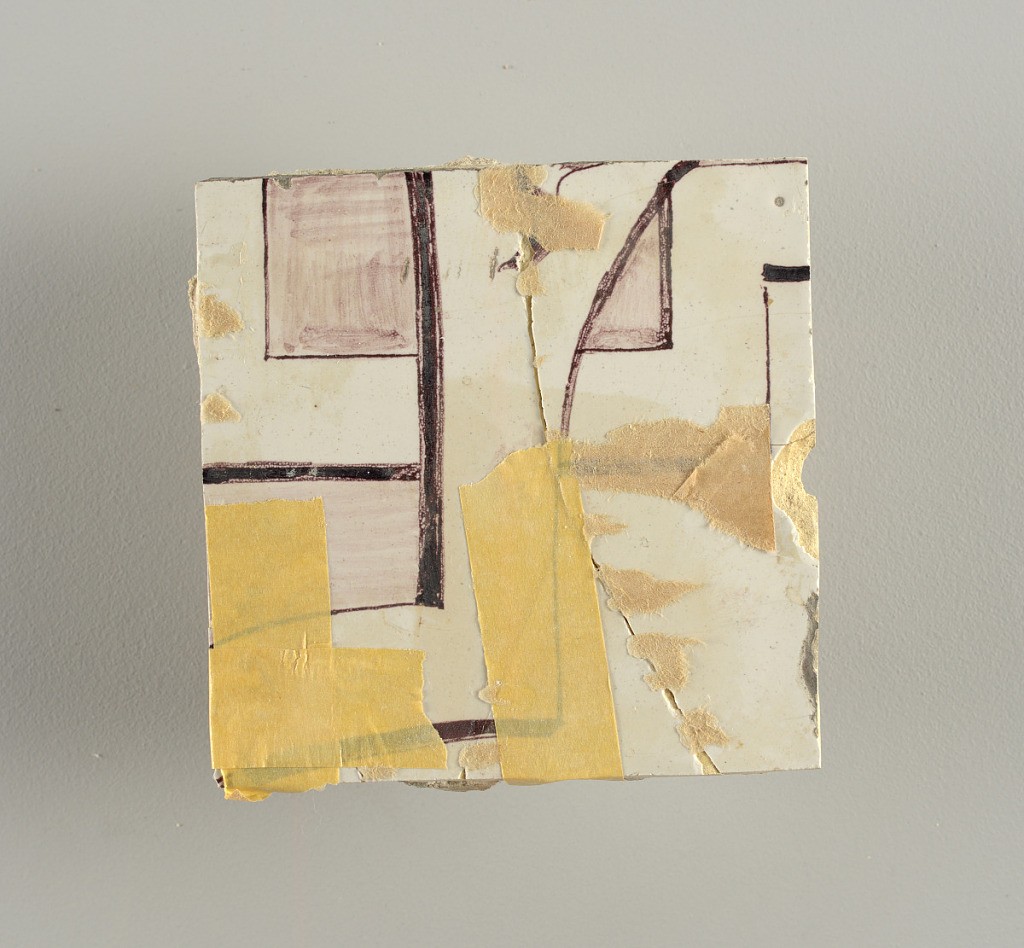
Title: Wall facing
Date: ca. 1725
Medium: tin-glazed earthenware, underglaze
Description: Running design for a frieze or a dado, composed of scrolls of foliage and strapwork, and four repeating motifs--a seated woman in a small upright oval medallion, a putto seated on a rocailled base, and strapwork in axial pattern.  The various panels, A to F, show various repeats of the same design, all being five tiles high and a varying number of tiles wide.